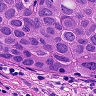
Metastatic tissue present: yes